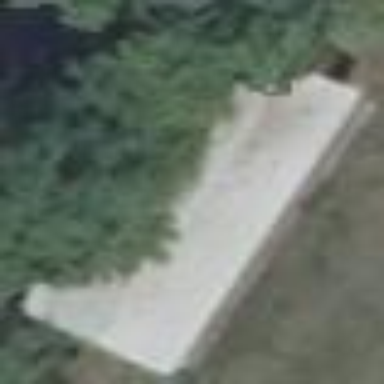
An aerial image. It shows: View of roof of building.